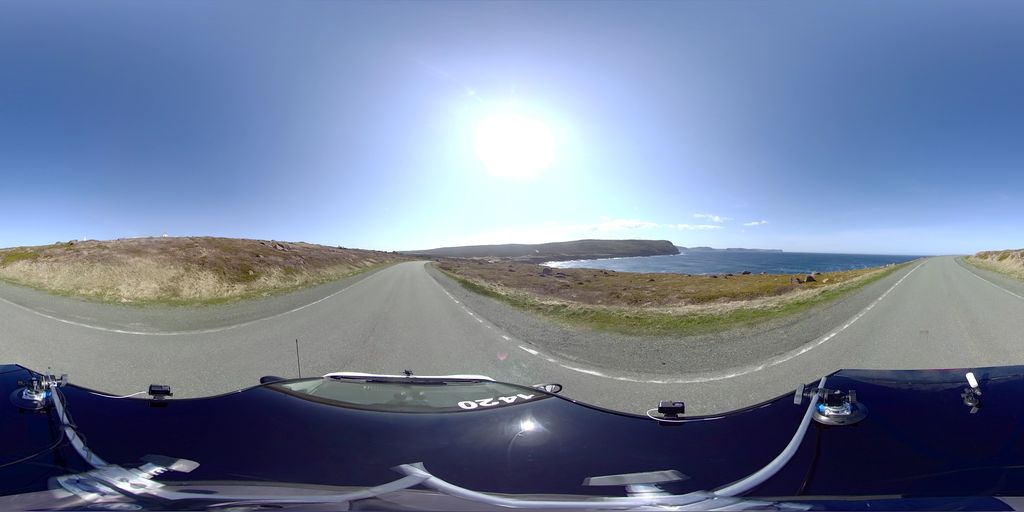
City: st_johns